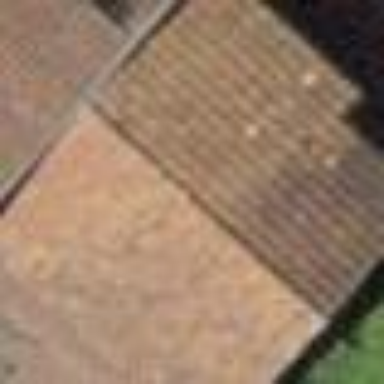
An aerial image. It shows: Barn.